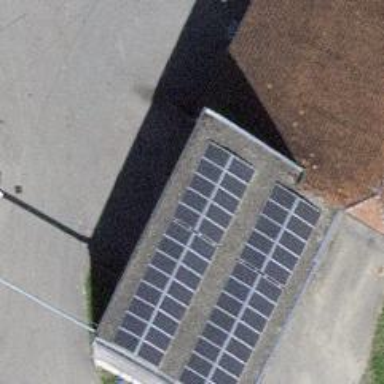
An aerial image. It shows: Solar photovoltaic panel generator.